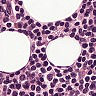
Metastatic tissue present: no